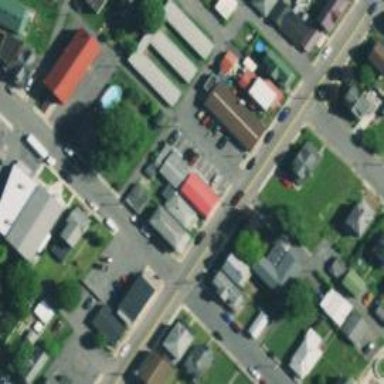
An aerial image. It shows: Alleyway designated as service road.